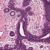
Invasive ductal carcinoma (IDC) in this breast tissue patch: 0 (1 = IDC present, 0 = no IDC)